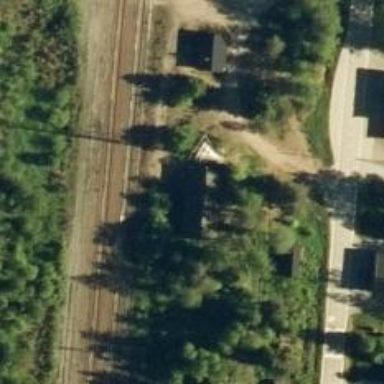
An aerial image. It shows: Site related to the railway.